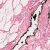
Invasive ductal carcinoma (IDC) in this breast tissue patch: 0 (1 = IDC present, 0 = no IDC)